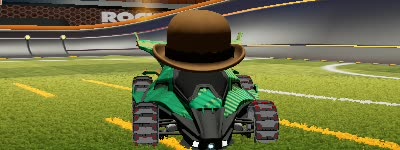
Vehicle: aftershock